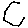
Label: hexagon